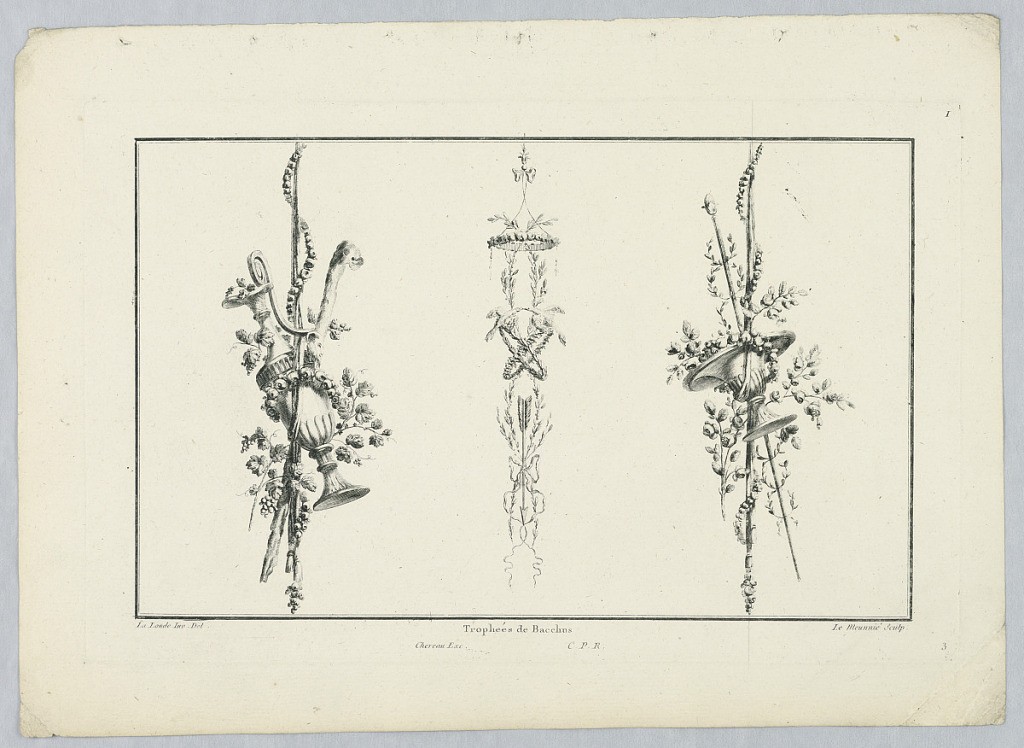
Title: Trophies with Attributes of Bacchus
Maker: Richard de Lalonde, French, active 1780–96
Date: ca. 1778–1782
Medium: Engraving on paper
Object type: Print
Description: Trophies with attributes of Bacchus.